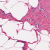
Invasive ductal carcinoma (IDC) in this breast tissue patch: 0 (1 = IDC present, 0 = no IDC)